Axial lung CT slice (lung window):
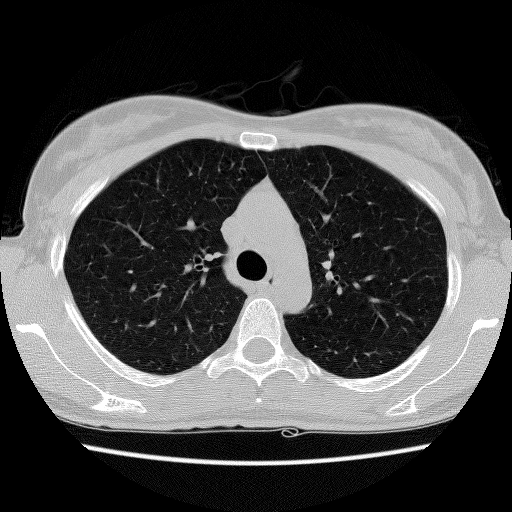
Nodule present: no